Question: I am saving a list of dynamically created ASPxRadioButtonList(s) in a hidden input that gets filled in a callbackpanel, SO that when a user checks a checkbox to ENABLE all, I can loop through all these RBL's and enable them on the client side.
However, I cannot figure out how to convert my string name of the control "audit-Something" to the actual control so that I can check the Enabled list item... here's an image of what I have:

I keep getting the error: Object doesn't support property or method 'SetValue'
Thoughts?
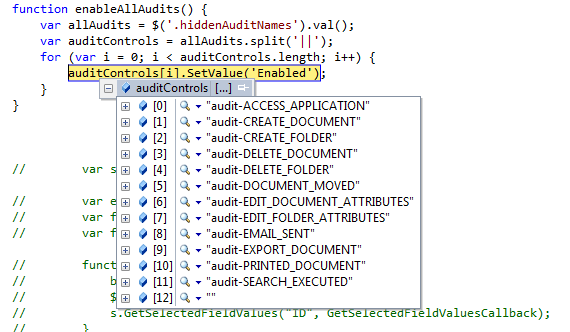
Answer: I'm not sure if I understood you correctly, but I will try to help. If not please post relevant part of server side code.
If you have ASPxRadioButtonList names in hidden field than do this:
1. Set ASPxRadioButtonList ClientInstanceName on server side. Every ASPxRadioButtonList should have different ClientInstanceName value. Save those clientinstancenames in you hidden.
2. Then:
'''
for(var i = 0; i < auditControls.length; i++) {
var clientInstanceName = auditControls[i];
window[clientInstanceName].SetEnabled(true);
}
'''
This will enable all radiobuttonlist controls.